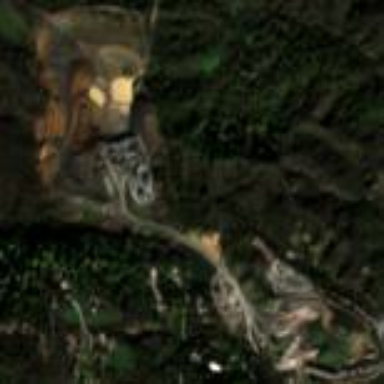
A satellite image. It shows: Quarry area.